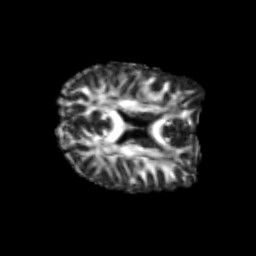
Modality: FA
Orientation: axial
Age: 24
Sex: male
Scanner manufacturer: siemens
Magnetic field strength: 3 T
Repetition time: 3.5 s
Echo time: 0.125 s